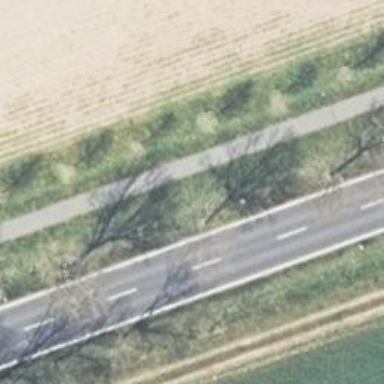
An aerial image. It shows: Asphalt path.